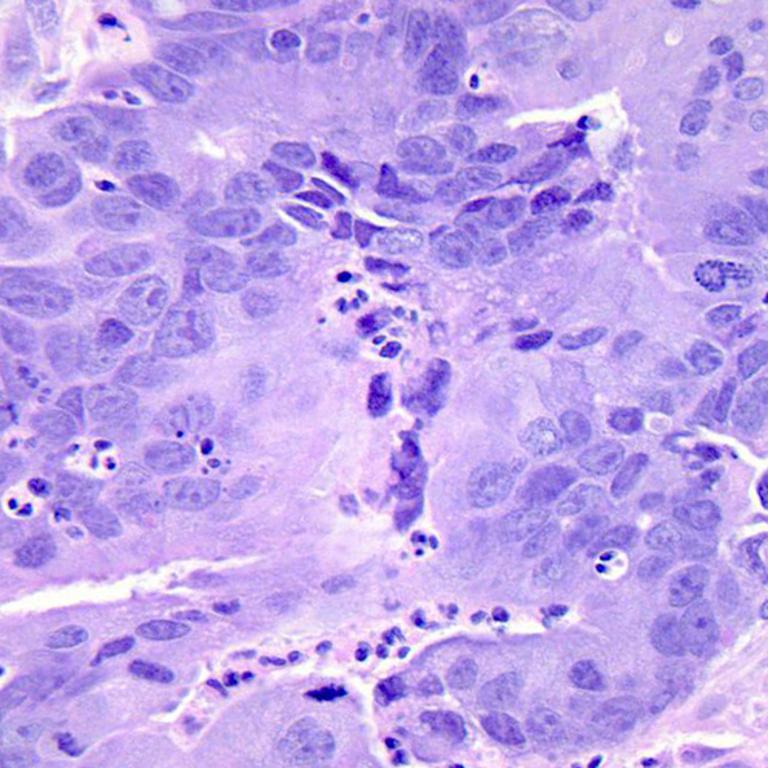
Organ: colon
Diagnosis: adenocarcinomas